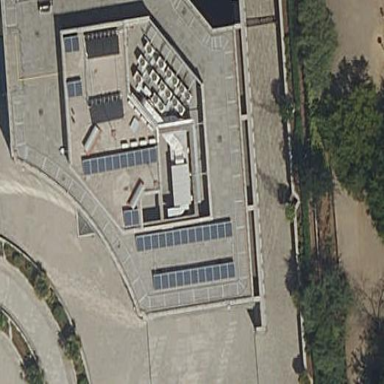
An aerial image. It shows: Office building.